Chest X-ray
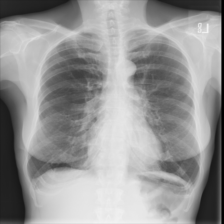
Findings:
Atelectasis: negative
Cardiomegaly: negative
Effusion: negative
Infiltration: negative
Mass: negative
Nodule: negative
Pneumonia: negative
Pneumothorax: negative
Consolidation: negative
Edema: negative
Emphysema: negative
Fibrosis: negative
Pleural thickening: negative
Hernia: negative